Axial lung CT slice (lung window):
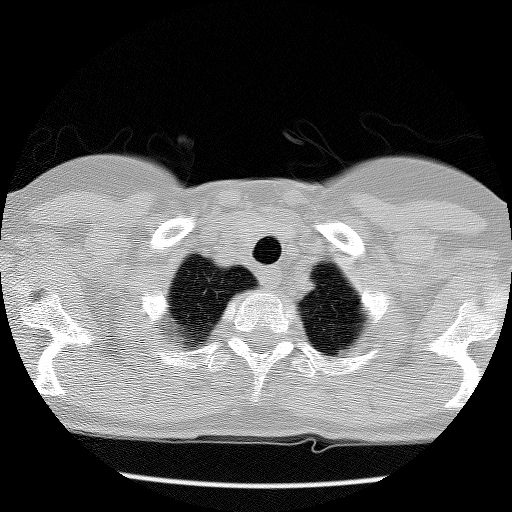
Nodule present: no